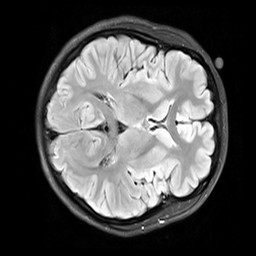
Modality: FLAIR
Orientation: axial
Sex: female
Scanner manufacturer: siemens
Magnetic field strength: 3 T
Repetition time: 10 s
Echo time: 0.09 s